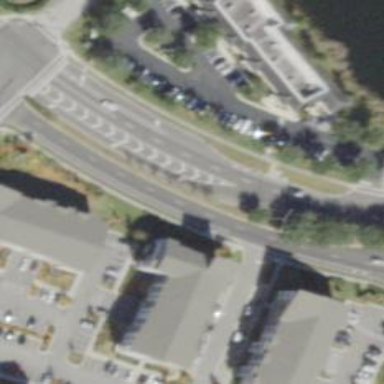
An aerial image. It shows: Secondary road.